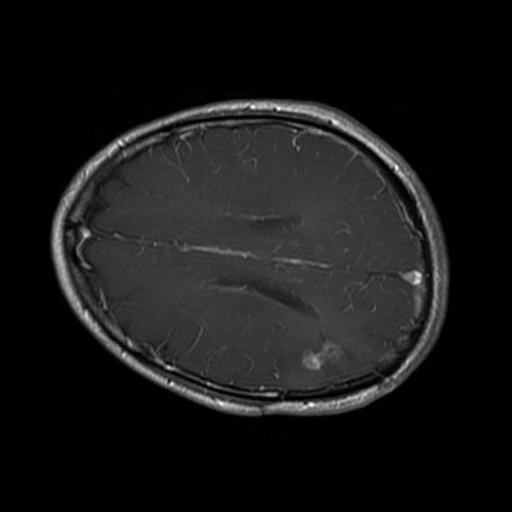
Label: brain_glioma